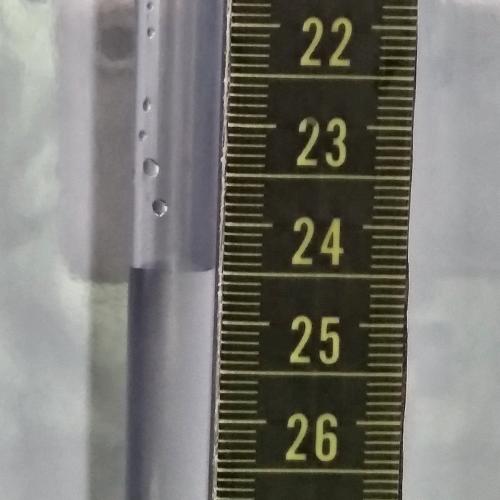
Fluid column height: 24.5 cm